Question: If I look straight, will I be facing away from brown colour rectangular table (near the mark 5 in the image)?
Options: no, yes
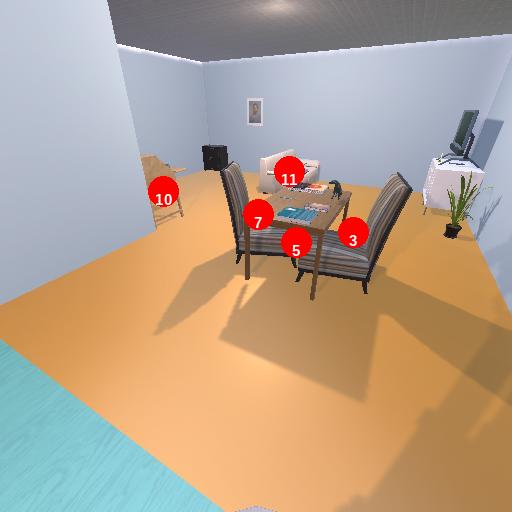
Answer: no